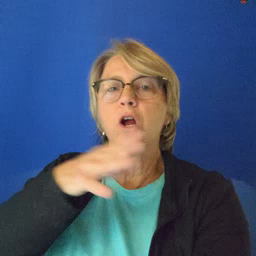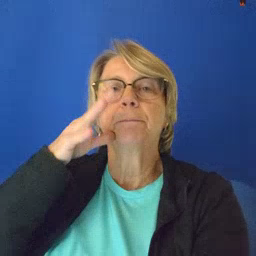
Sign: farm